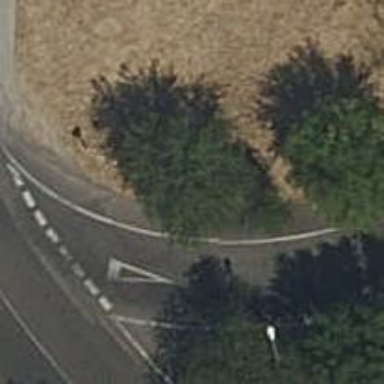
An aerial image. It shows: Sidewalk along the footway.